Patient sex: M
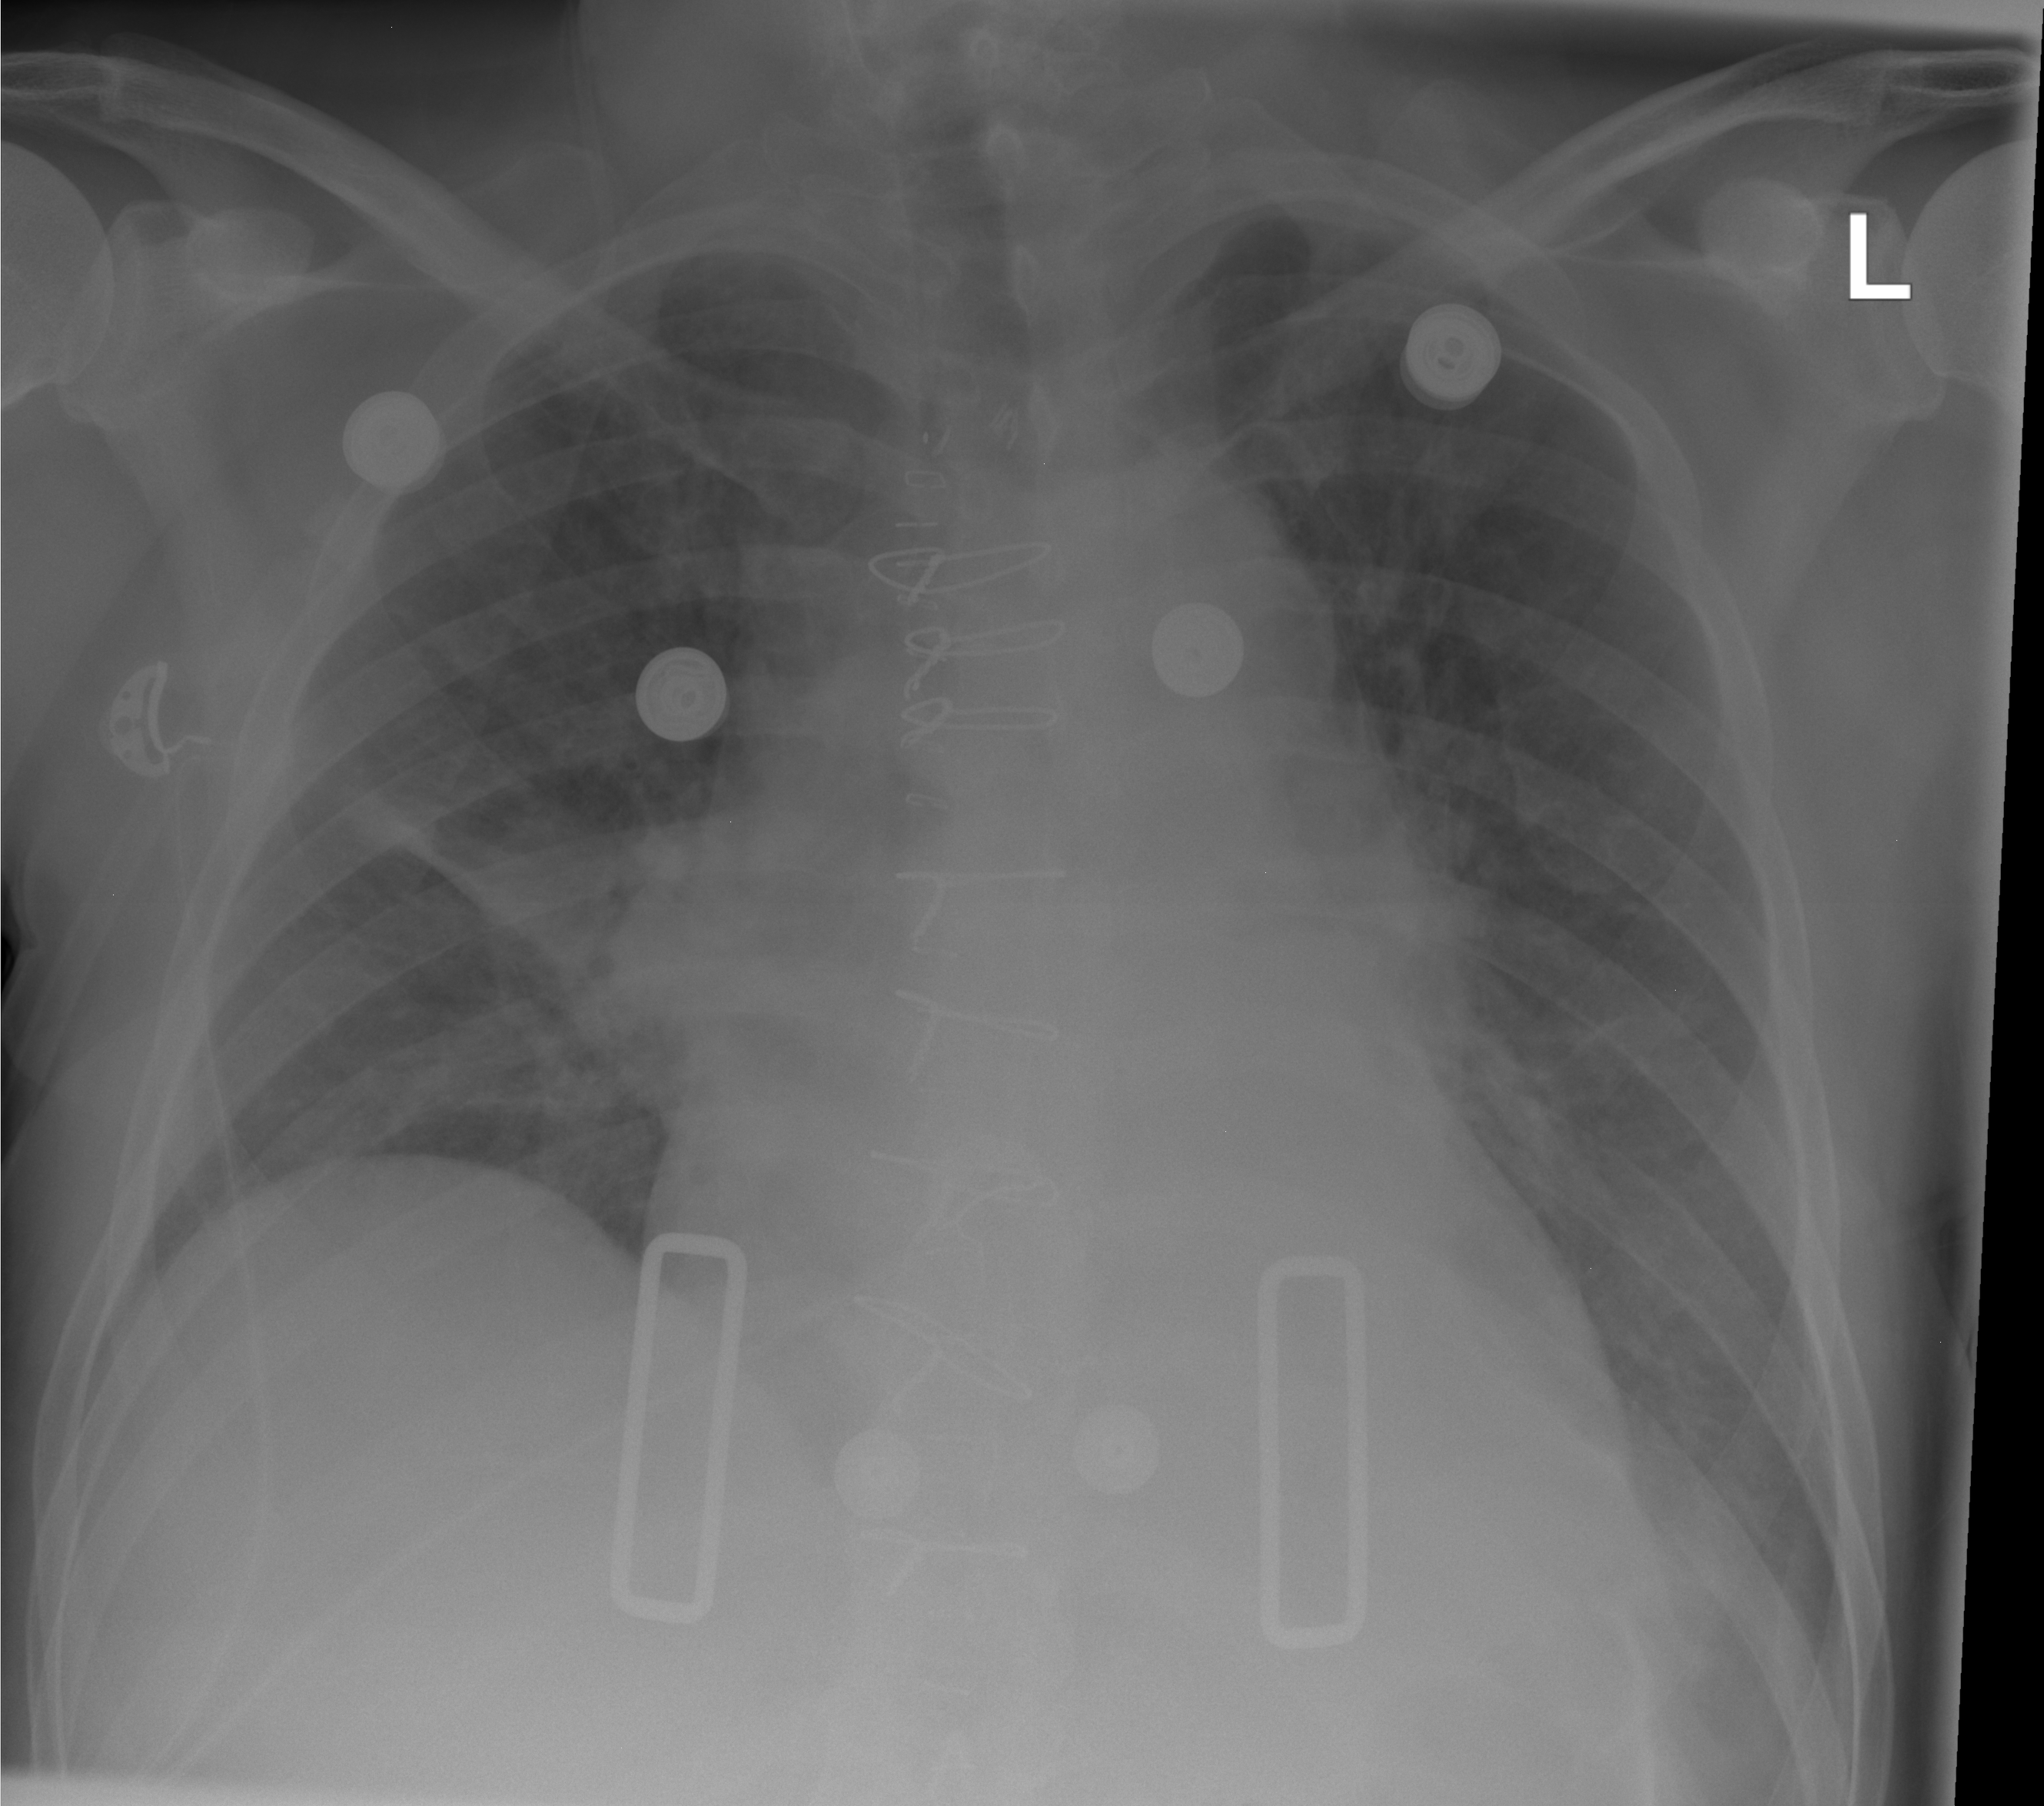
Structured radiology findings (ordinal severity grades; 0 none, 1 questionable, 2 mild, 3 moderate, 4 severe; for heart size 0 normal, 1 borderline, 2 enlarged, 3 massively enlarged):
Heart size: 2
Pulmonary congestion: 0
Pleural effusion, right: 2
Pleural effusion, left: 2
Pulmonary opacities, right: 0
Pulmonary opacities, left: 0
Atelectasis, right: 2
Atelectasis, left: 2